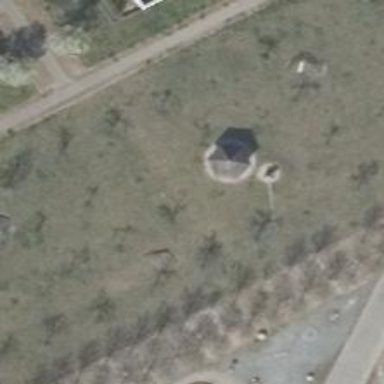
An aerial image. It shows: Picnic shelter providing place for individuals to seek refuge.